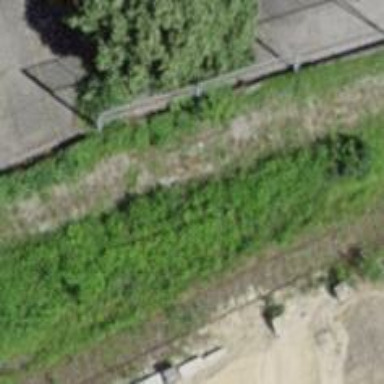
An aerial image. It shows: Disused railway yard with one track.